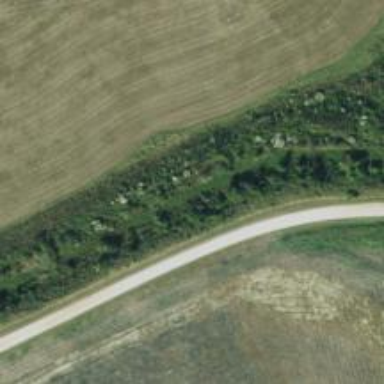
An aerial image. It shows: Unclassified road.